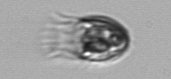
Label: Balanion